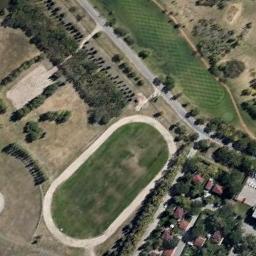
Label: ground_track_field